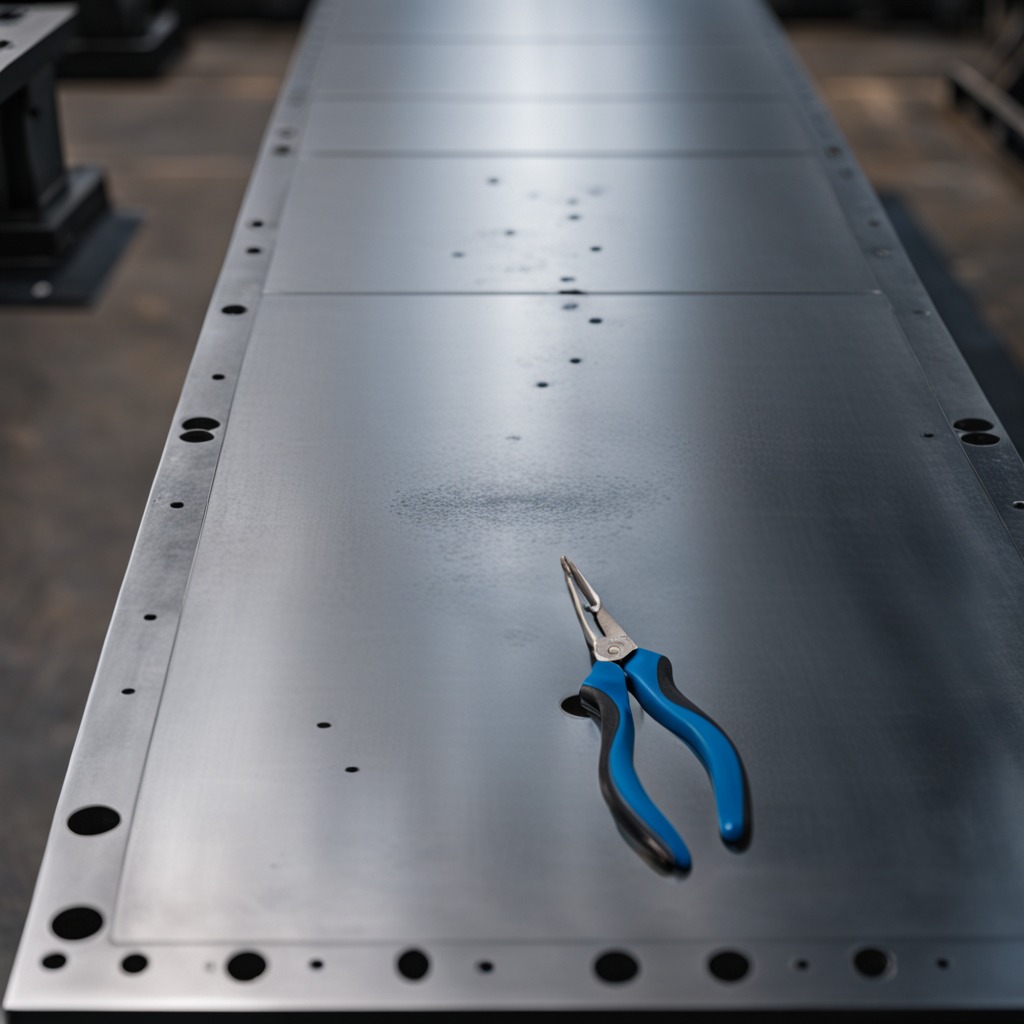
A plier is lying on the cold steel table in a mining workshop gritty textures.